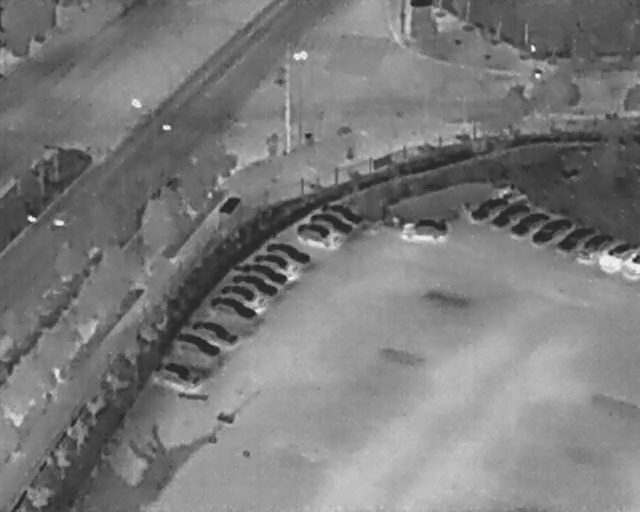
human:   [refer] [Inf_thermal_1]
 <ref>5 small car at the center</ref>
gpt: <box>[[36, 53, 38, 60, 20], [38, 50, 40, 59, 20], [41, 47, 43, 54, 20], [43, 44, 46, 53, 20], [52, 37, 54, 45, 20]]</box>

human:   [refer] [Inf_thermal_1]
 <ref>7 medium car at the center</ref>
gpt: <box>[[64, 40, 68, 50, 2], [29, 62, 32, 71, 20], [32, 59, 34, 69, 20], [35, 55, 37, 64, 20], [39, 48, 42, 58, 20], [47, 41, 50, 50, 20], [50, 39, 53, 47, 20]]</box>

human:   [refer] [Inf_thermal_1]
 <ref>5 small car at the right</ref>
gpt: <box>[[96, 50, 100, 53, 2], [75, 36, 77, 44, 140], [78, 37, 80, 45, 140], [81, 39, 83, 47, 140], [88, 42, 91, 50, 140]]</box>

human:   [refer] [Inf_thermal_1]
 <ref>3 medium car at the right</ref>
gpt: <box>[[84, 40, 87, 49, 140], [91, 43, 94, 52, 137], [94, 45, 97, 54, 137]]</box>